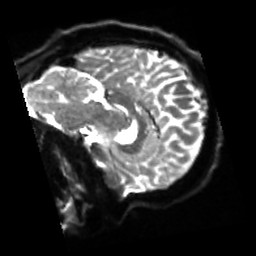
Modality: sbref
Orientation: sagittal
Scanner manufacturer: siemens
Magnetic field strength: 3 T
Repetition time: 4 s
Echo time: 0.0594 s